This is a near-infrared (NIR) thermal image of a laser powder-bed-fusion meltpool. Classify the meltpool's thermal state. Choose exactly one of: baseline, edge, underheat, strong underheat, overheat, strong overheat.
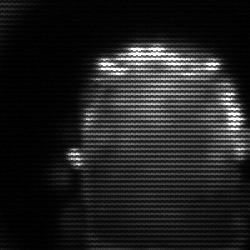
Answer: baseline